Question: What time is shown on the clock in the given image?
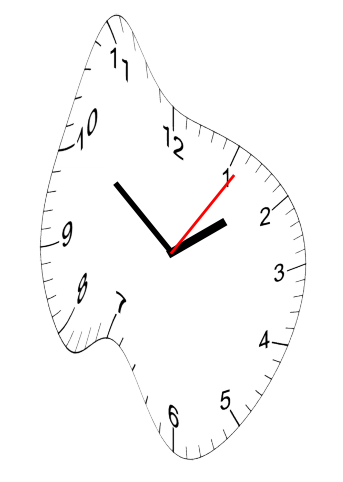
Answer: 01:51:06